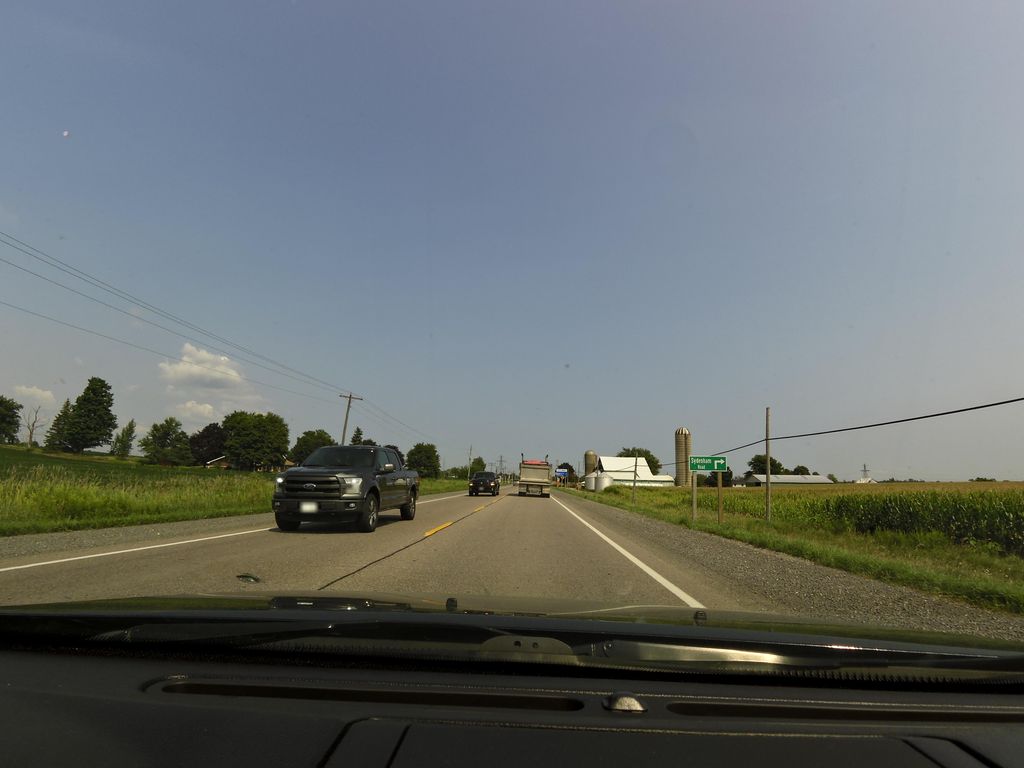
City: hamilton